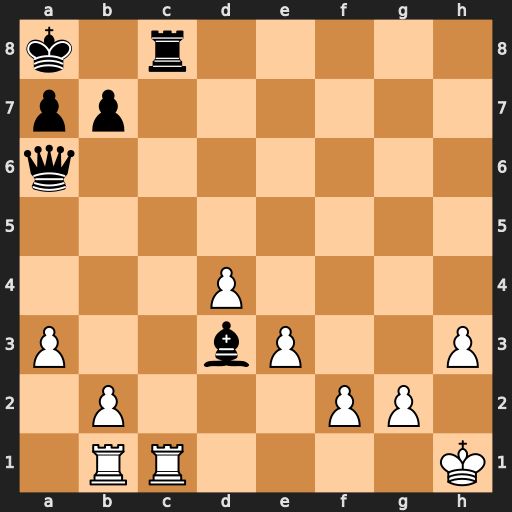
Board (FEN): k1r5/pp6/q7/8/3P4/P2bP2P/1P3PP1/1RR4K
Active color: w
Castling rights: -
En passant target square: -
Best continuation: Rxc8#